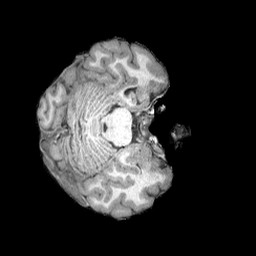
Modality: T1w
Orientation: axial
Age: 19
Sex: male